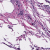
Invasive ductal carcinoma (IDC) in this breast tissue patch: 1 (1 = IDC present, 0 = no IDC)